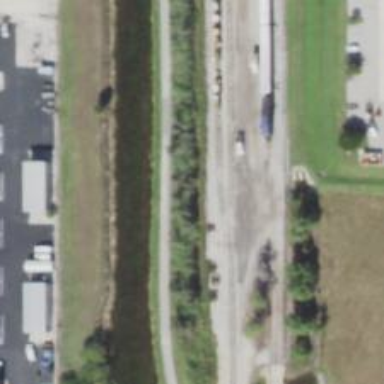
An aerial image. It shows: Siding road used for service purposes.